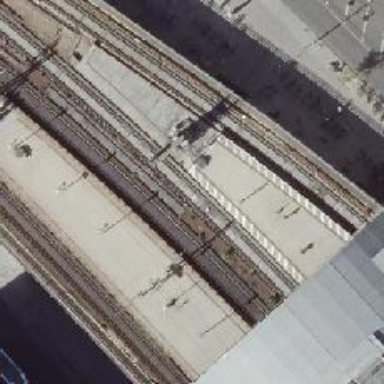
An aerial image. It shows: Viaduct bridge carrying electrified light rail. The railway uses ballastless track.